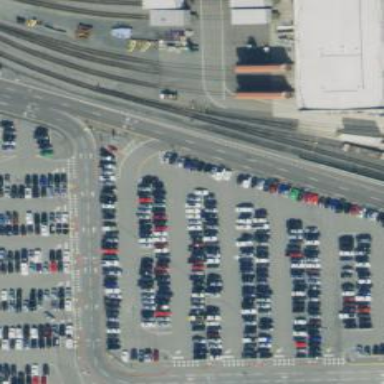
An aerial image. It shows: Parking area with surface.